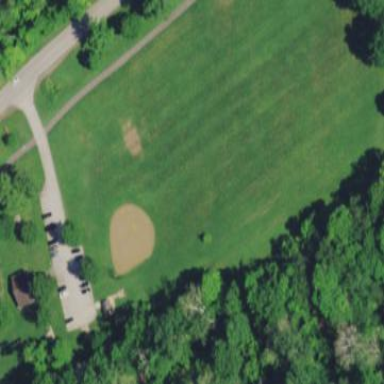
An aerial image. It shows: Baseball pitch for leisure and sports activities.